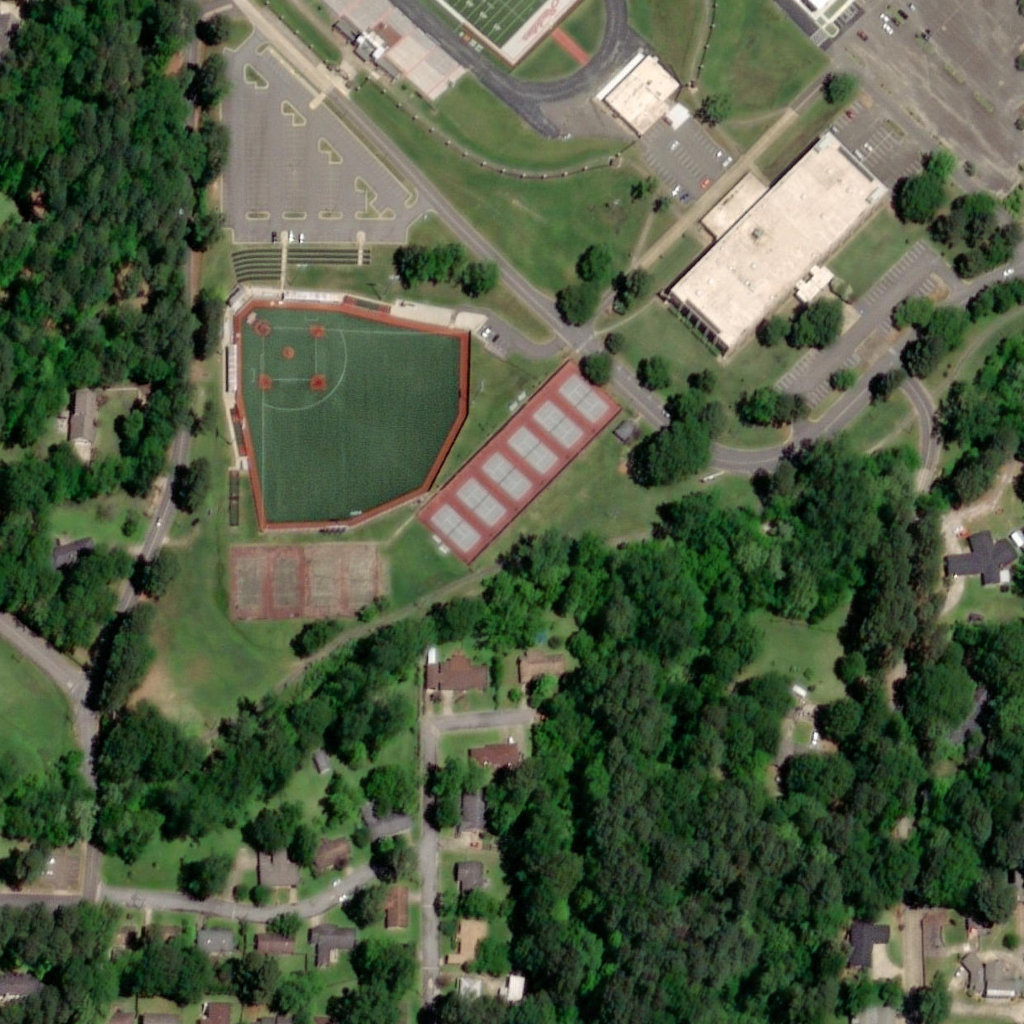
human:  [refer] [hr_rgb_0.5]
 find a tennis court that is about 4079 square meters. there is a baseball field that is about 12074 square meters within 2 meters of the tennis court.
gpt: <box>[[41, 35, 61, 55, 0]]</box>

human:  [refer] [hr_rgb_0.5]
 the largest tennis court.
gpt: <box>[[41, 35, 61, 55, 0]]</box>

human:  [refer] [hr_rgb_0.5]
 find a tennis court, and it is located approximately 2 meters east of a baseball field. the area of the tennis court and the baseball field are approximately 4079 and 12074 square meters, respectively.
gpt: <box>[[41, 35, 61, 55, 0]]</box>

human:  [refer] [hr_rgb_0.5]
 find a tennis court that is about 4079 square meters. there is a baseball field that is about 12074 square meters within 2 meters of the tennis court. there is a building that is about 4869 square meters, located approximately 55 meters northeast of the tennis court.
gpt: <box>[[41, 35, 61, 55, 0]]</box>